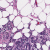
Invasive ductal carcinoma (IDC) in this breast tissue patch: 0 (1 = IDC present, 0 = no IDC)